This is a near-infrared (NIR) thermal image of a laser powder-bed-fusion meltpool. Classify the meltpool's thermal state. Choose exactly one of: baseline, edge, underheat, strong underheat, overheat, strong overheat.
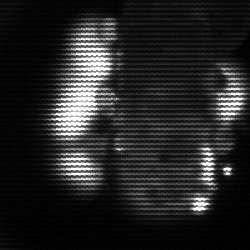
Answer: strong underheat